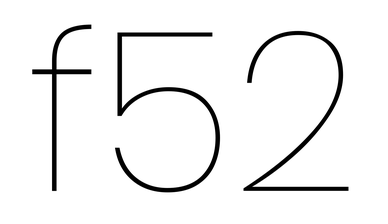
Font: Poppins-Thin